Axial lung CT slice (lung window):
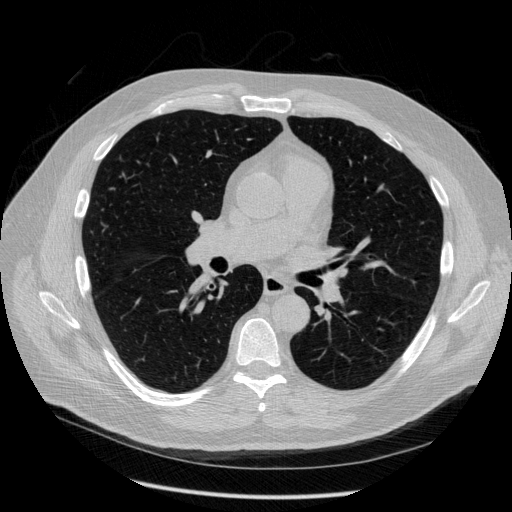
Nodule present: no